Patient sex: M
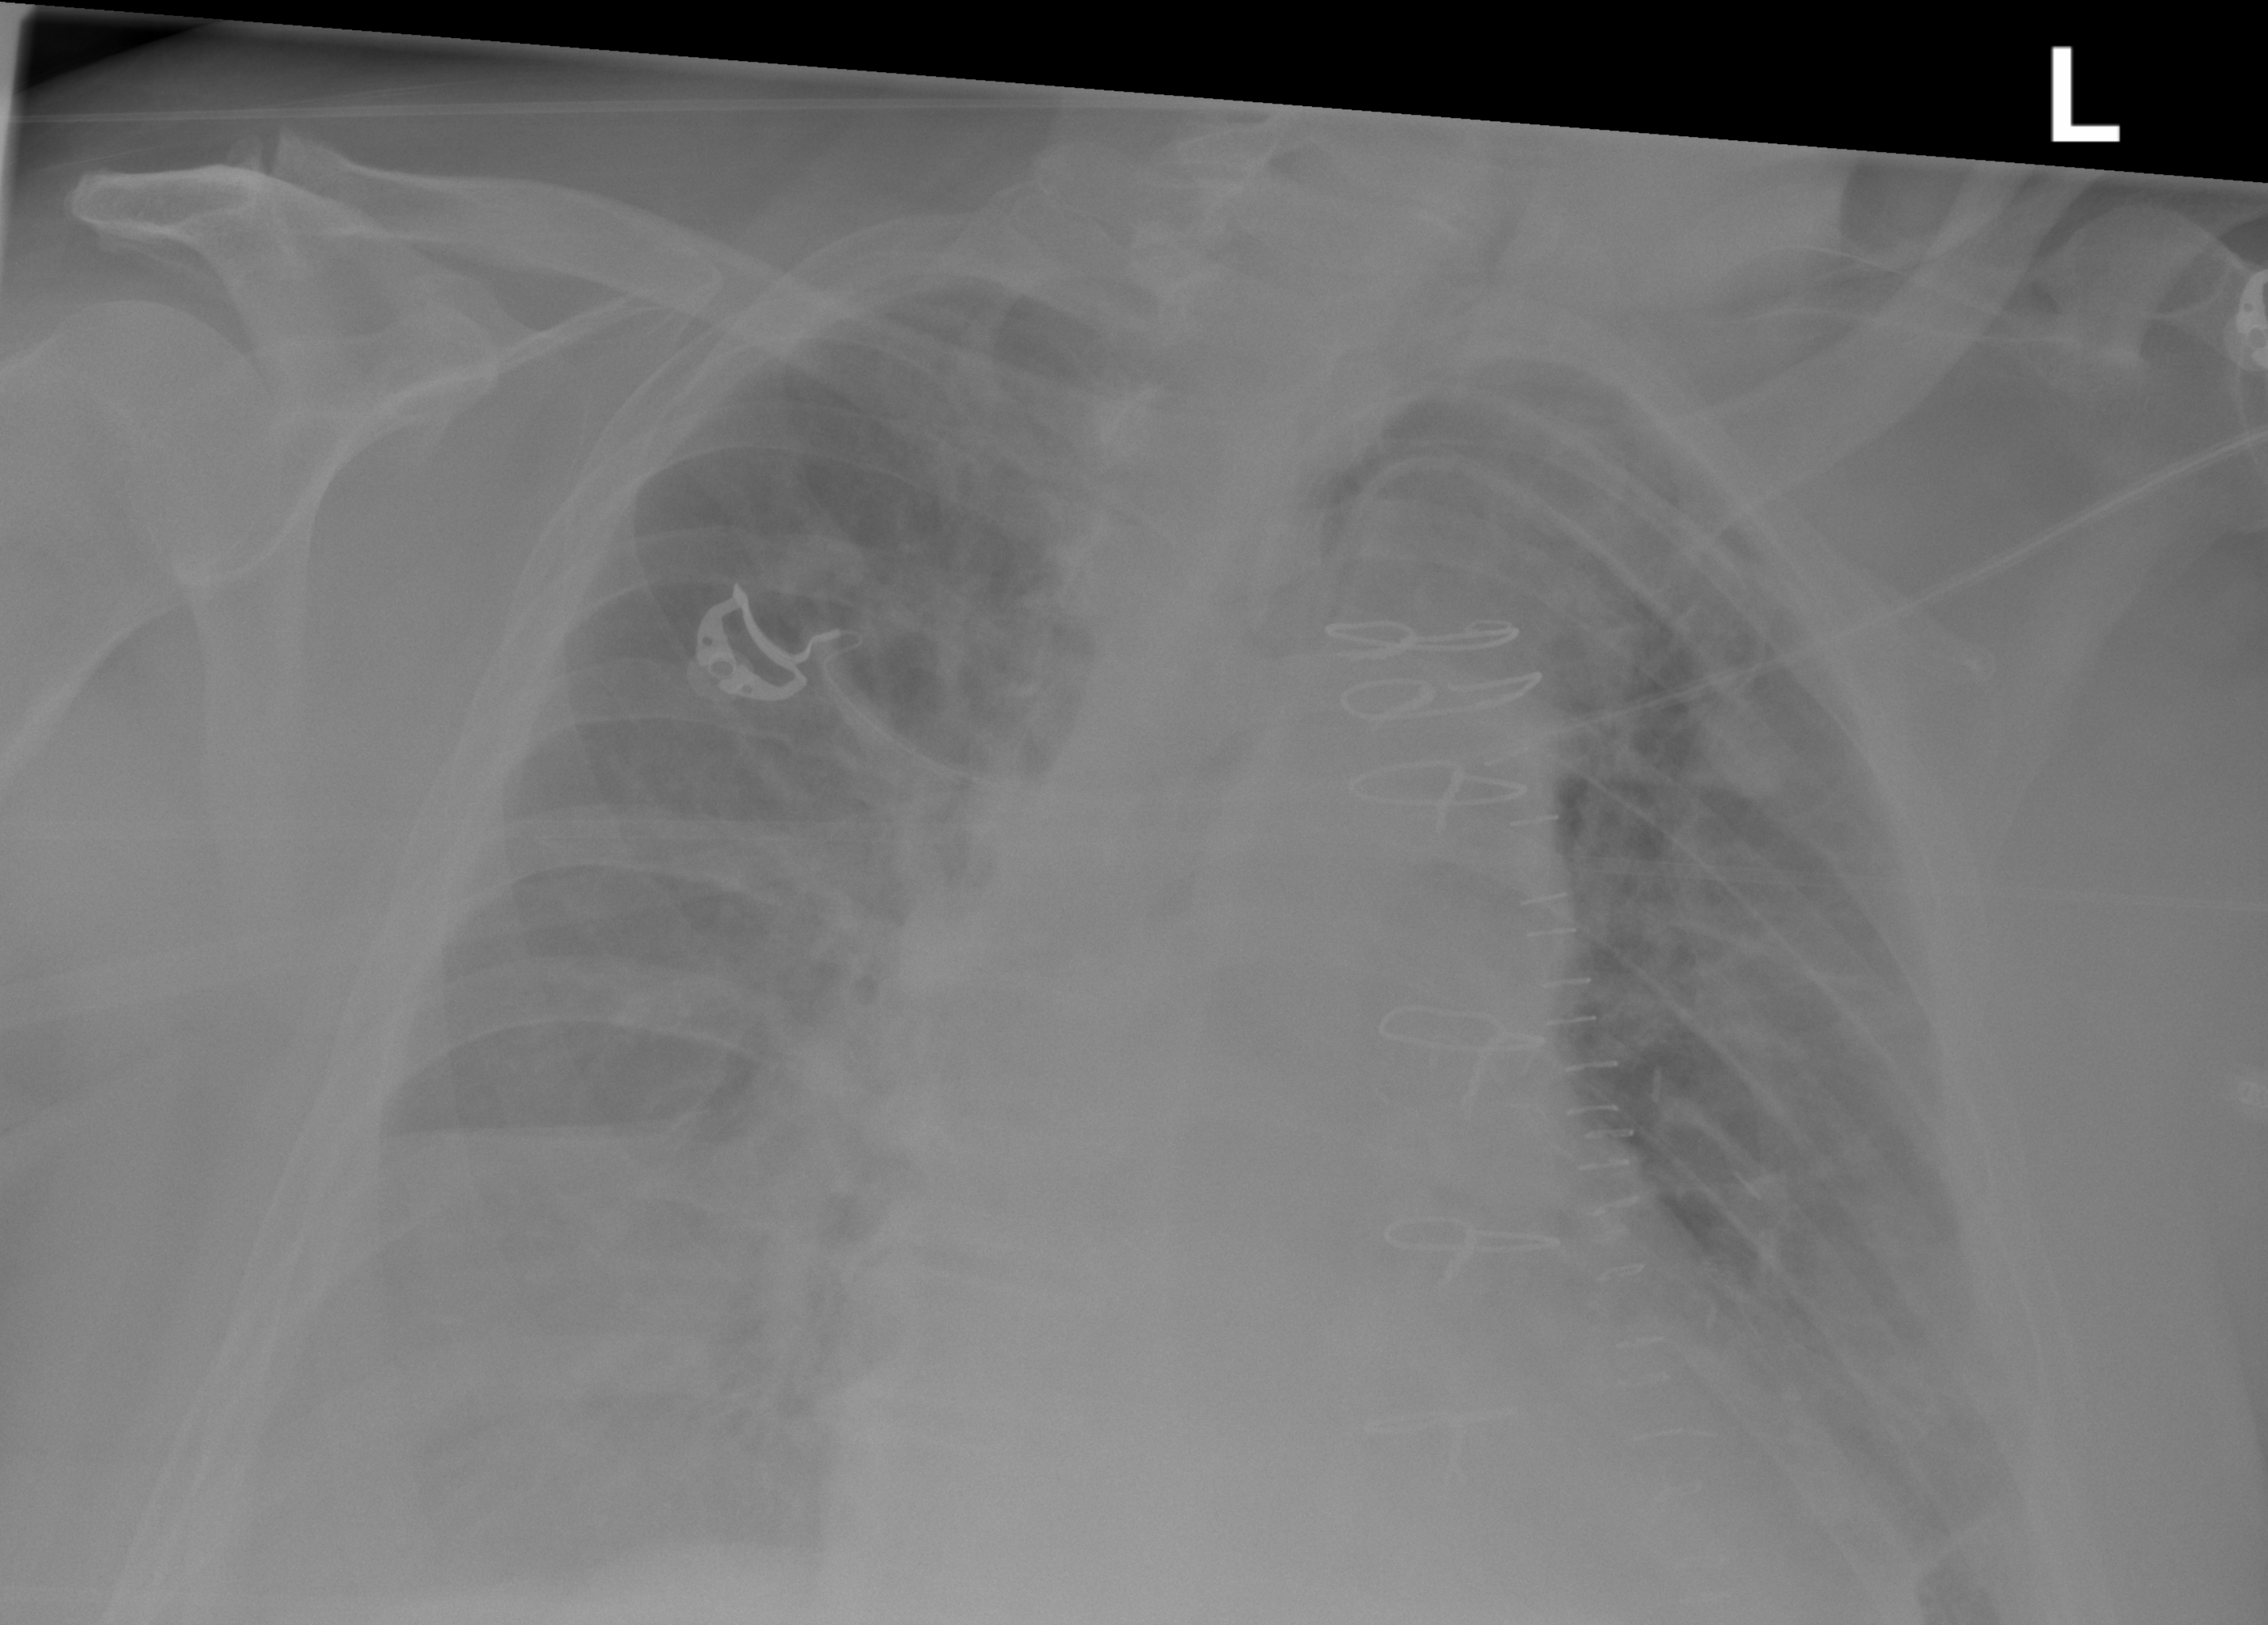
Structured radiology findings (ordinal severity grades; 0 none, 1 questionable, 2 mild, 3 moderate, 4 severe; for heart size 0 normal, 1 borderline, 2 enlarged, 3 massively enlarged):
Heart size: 2
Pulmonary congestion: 2
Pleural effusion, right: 3
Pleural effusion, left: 2
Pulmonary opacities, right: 2
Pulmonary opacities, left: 2
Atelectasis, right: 2
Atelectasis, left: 2